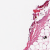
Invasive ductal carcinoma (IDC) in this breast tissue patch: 0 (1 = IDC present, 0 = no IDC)